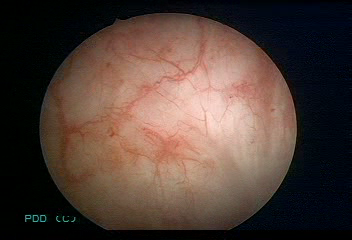
Modality: WLC
Class: Normal mucosa
Bladder cancer association: No